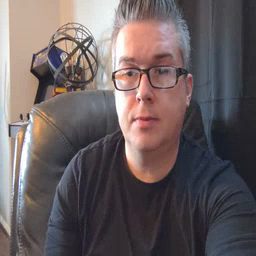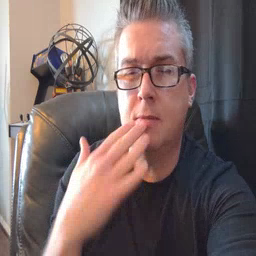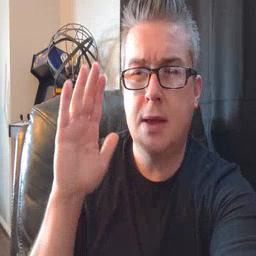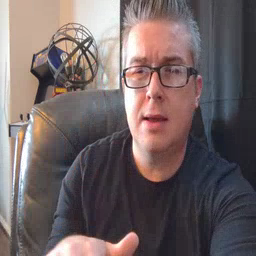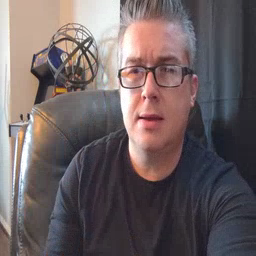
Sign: bad